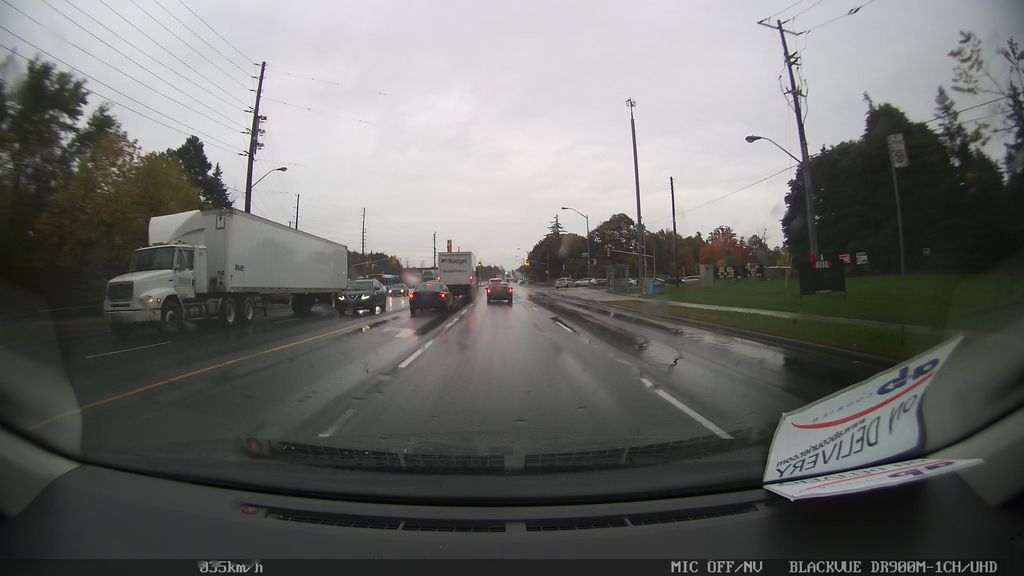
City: toronto